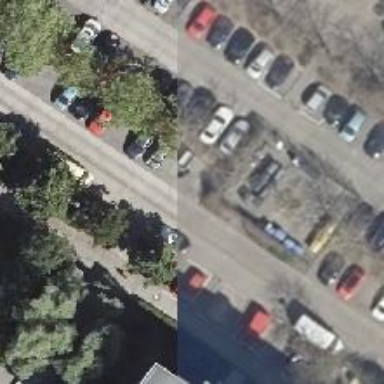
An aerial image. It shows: Residential road with asphalt surface. Separate parking areas on both sides.